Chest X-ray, AP view. Patient: 16 years old, sex F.
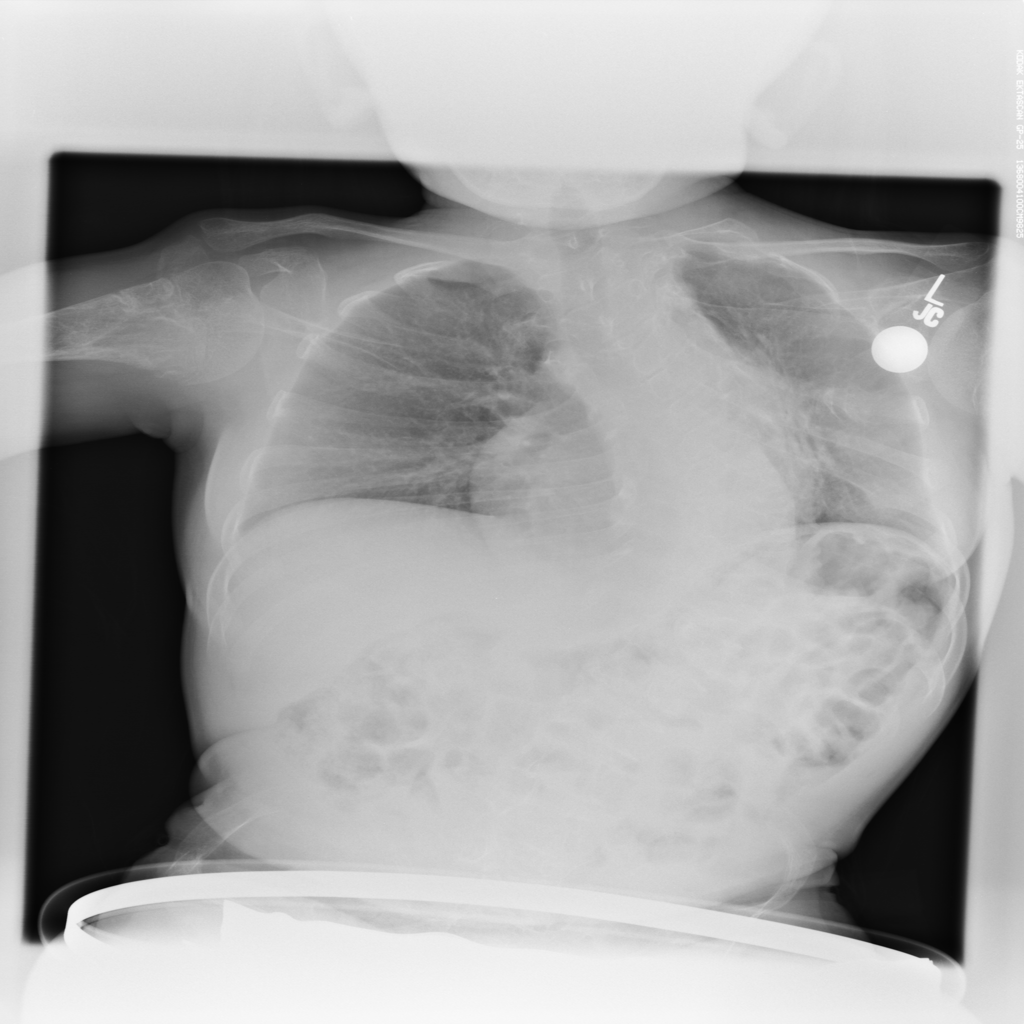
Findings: No Finding